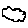
Label: cloud